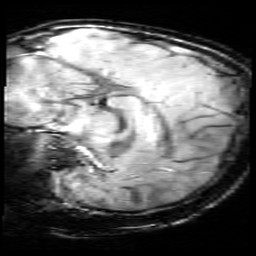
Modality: SWI
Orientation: sagittal
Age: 12
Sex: male
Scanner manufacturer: siemens
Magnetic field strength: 3 T
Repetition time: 0.027 s
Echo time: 0.02 s